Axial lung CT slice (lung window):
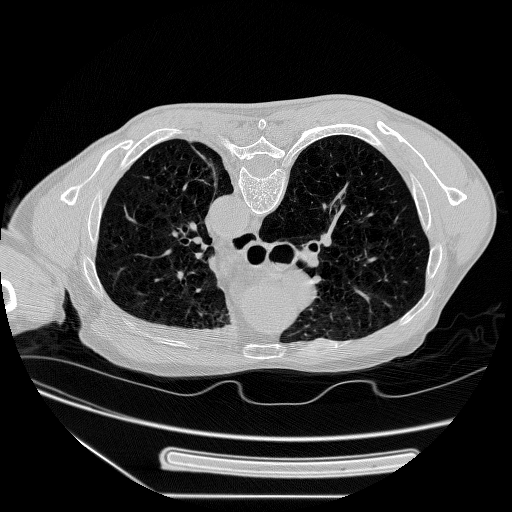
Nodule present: no